Question: I want to make this kind of button [same background & text] colors by using XML Styles

that's just for an example, i want to write some other texts, like:
Still i am using button created by designer in Photoshop
'''
<ImageButton
android:id="@+id/imageButton5"
android:contentDescription="AboutUs"
android:layout_width="wrap_content"
android:layout_marginTop="8dp"
android:layout_height="wrap_content"
android:layout_below="@+id/view_pager"
android:layout_centerHorizontal="true"
android:background="@drawable/aboutus" />
'''
I need this kind of button in every size and shape
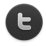
Answer: Have you ever tried to create the background shape for any buttons?
Check this out below:
Below is the separated image from your image of a button.

Now, put that in your ImageButton for android:src "source" like so:
'''
android:src="@drawable/twitter"
'''
Now, just create shape of the ImageButton to have a black shader background.
'''
android:background="@drawable/button_shape"
'''
and the button_shape is the xml file in drawable resource:
'''
<?xml version="1.0" encoding="UTF-8"?>
<shape
xmlns:android="http://schemas.android.com/apk/res/android">
<stroke
android:width="1dp"
android:color="#505050"/>
<corners
android:radius="7dp" />
<padding
android:left="1dp"
android:right="1dp"
android:top="1dp"
android:bottom="1dp"/>
<solid android:color="#505050"/>
</shape>
'''
Just try to implement it with this. You might need to change the color value as per your requirement.
Let me know if it doesn't work.